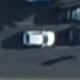
Vehicle type: Car